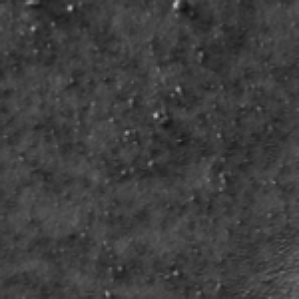
Label: frost